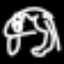
Label: frog